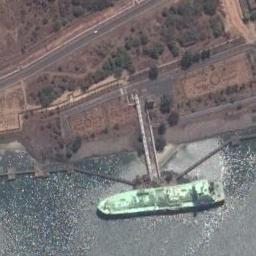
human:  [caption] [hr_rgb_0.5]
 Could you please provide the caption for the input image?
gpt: The green ship is docked at the dock and some roads are on the bank .

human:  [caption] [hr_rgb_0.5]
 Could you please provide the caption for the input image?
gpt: A green boat docked by the dock with tan land and green plants .

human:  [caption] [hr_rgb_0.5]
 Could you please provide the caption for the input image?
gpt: There is a ship in the blue water on the shore .

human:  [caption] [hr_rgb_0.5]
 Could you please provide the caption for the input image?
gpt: There are many trees beside the ship .

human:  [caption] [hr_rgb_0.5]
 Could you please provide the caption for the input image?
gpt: The green ship is at the harbor beside many green bushes .